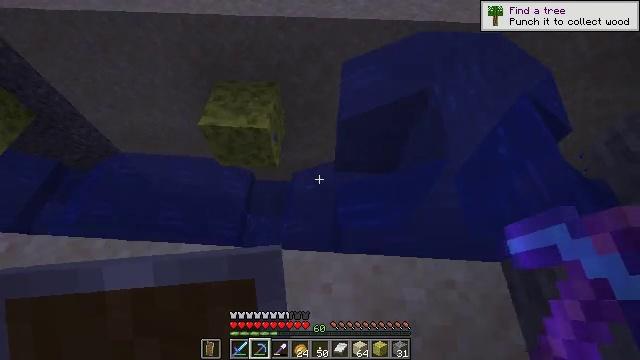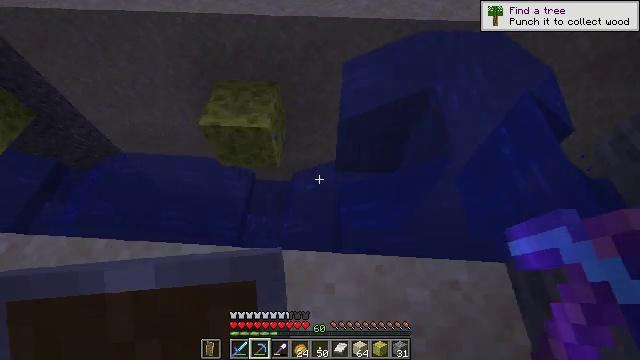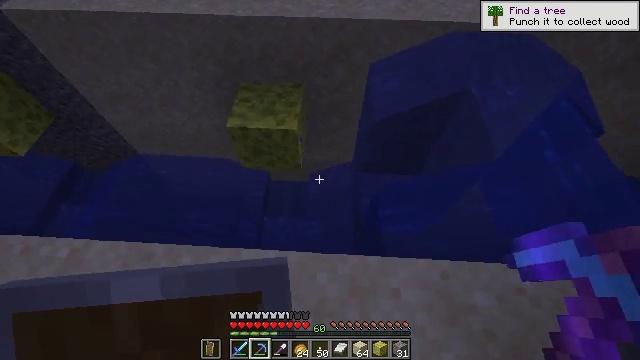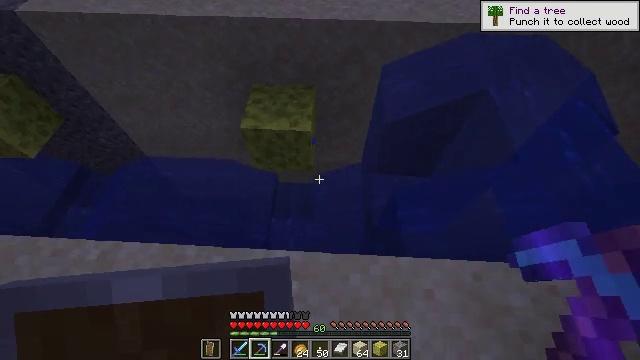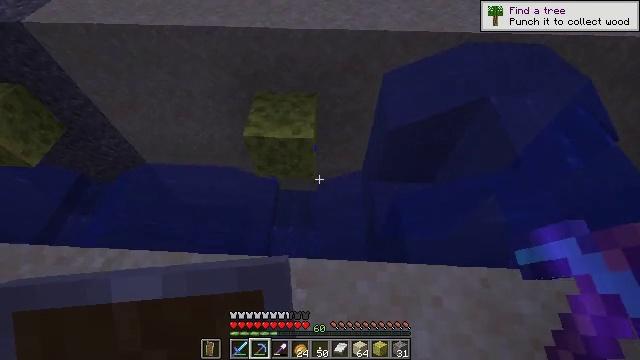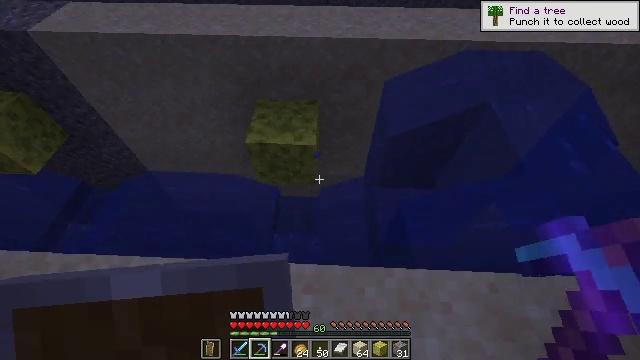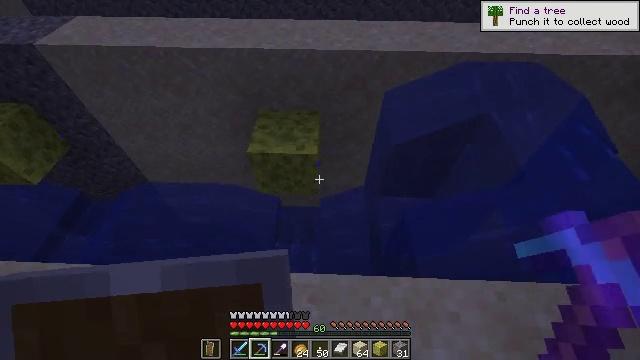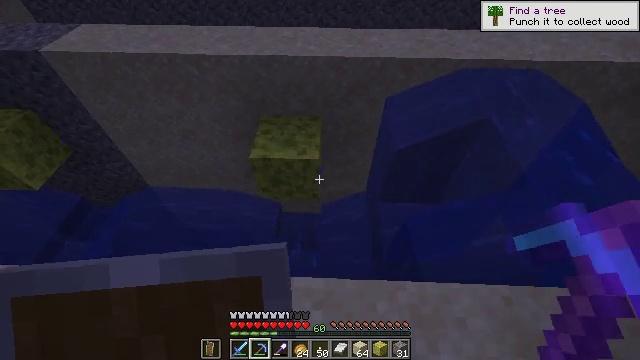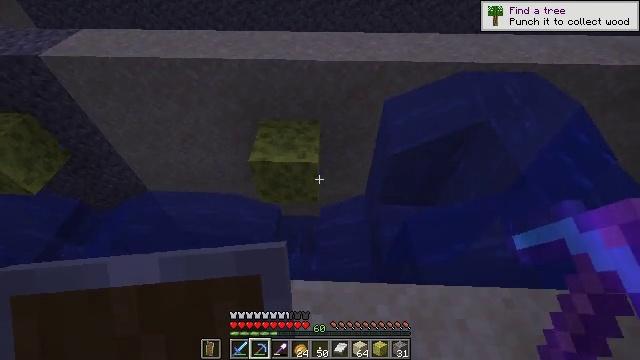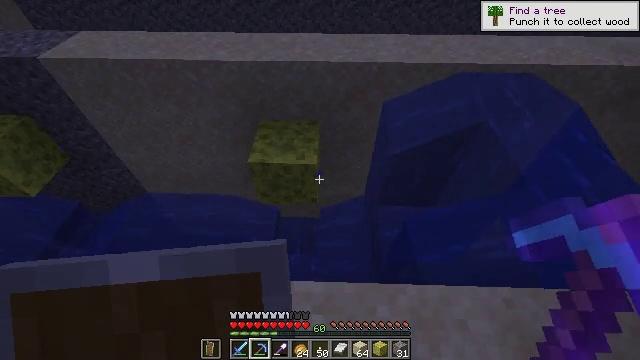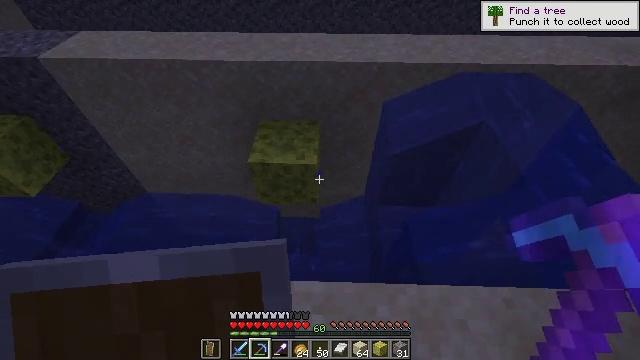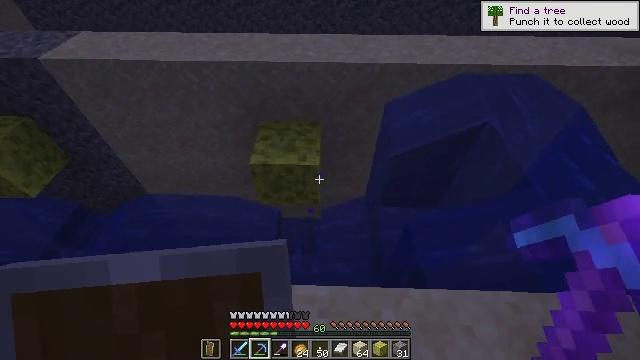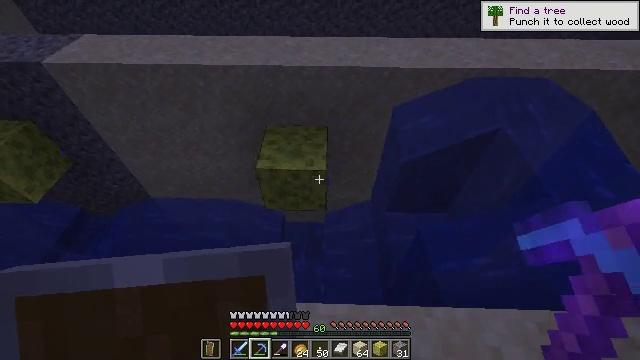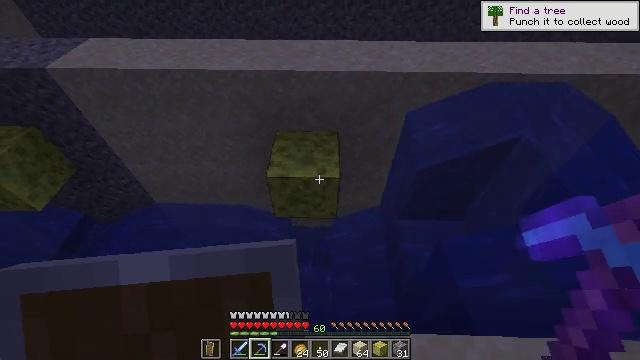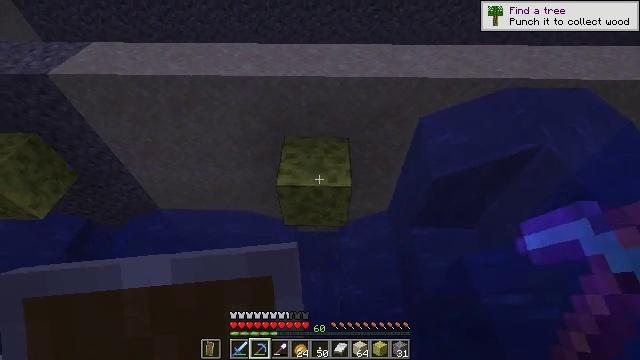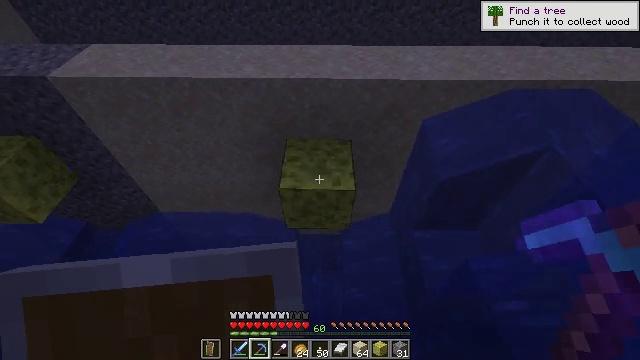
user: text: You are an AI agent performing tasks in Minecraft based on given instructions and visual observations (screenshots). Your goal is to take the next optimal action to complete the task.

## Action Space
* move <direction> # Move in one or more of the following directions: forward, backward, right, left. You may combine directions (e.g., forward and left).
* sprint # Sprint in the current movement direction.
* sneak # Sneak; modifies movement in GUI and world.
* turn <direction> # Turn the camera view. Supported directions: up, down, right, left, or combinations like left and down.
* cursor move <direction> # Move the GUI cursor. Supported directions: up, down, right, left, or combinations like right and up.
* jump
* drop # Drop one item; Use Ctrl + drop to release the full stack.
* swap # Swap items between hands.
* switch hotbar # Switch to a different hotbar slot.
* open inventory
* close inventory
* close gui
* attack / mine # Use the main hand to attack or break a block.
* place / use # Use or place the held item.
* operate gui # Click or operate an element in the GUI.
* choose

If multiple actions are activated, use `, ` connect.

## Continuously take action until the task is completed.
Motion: motion action
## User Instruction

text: Break the wet sponge block.
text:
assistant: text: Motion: move left
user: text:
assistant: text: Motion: move left
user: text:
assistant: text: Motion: no_op
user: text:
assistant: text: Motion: turn up
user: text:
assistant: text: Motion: turn up
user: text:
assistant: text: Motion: turn up
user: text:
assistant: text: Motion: turn up
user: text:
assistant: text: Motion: no_op
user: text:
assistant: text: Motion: no_op
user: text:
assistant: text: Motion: no_op
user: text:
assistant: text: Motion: move forward and move left
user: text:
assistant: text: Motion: move forward and move left
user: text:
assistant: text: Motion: move forward and move left
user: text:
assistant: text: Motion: move forward and move left
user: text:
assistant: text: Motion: no_op
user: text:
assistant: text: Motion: no_op
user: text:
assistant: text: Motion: no_op
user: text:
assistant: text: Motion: no_op
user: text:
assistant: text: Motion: no_op
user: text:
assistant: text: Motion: no_op
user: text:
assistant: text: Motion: attack / mine
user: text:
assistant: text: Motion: attack / mine
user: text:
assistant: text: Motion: attack / mine
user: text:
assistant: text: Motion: attack / mine
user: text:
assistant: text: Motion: attack / mine
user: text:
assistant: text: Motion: attack / mine
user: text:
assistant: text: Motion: attack / mine
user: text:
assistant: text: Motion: attack / mine
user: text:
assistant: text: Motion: attack / mine
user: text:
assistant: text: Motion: attack / mine